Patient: sex M, age 78
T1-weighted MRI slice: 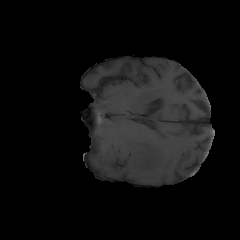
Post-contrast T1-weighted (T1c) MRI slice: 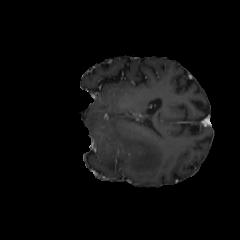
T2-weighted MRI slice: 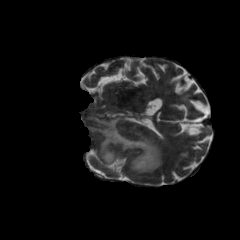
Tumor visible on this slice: yes
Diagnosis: Glioblastoma, IDH-wildtype
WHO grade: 4